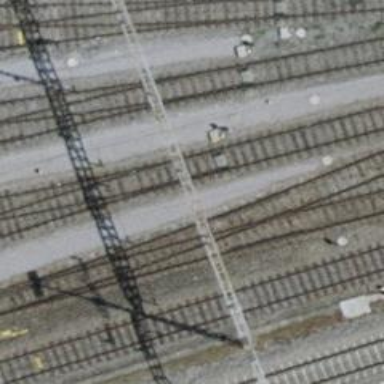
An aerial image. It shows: Railway switch.